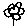
Label: flower